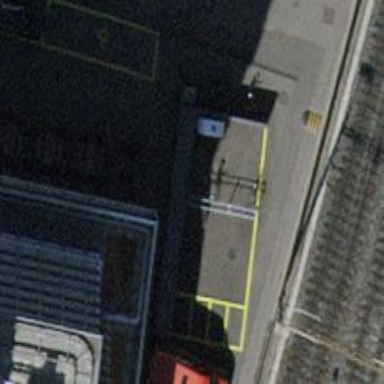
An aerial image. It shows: Rack for bicycle parking.